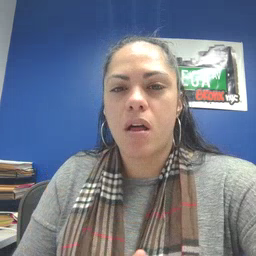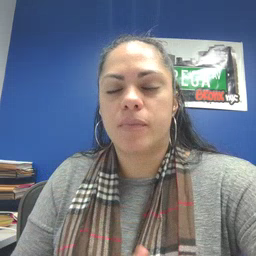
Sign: all